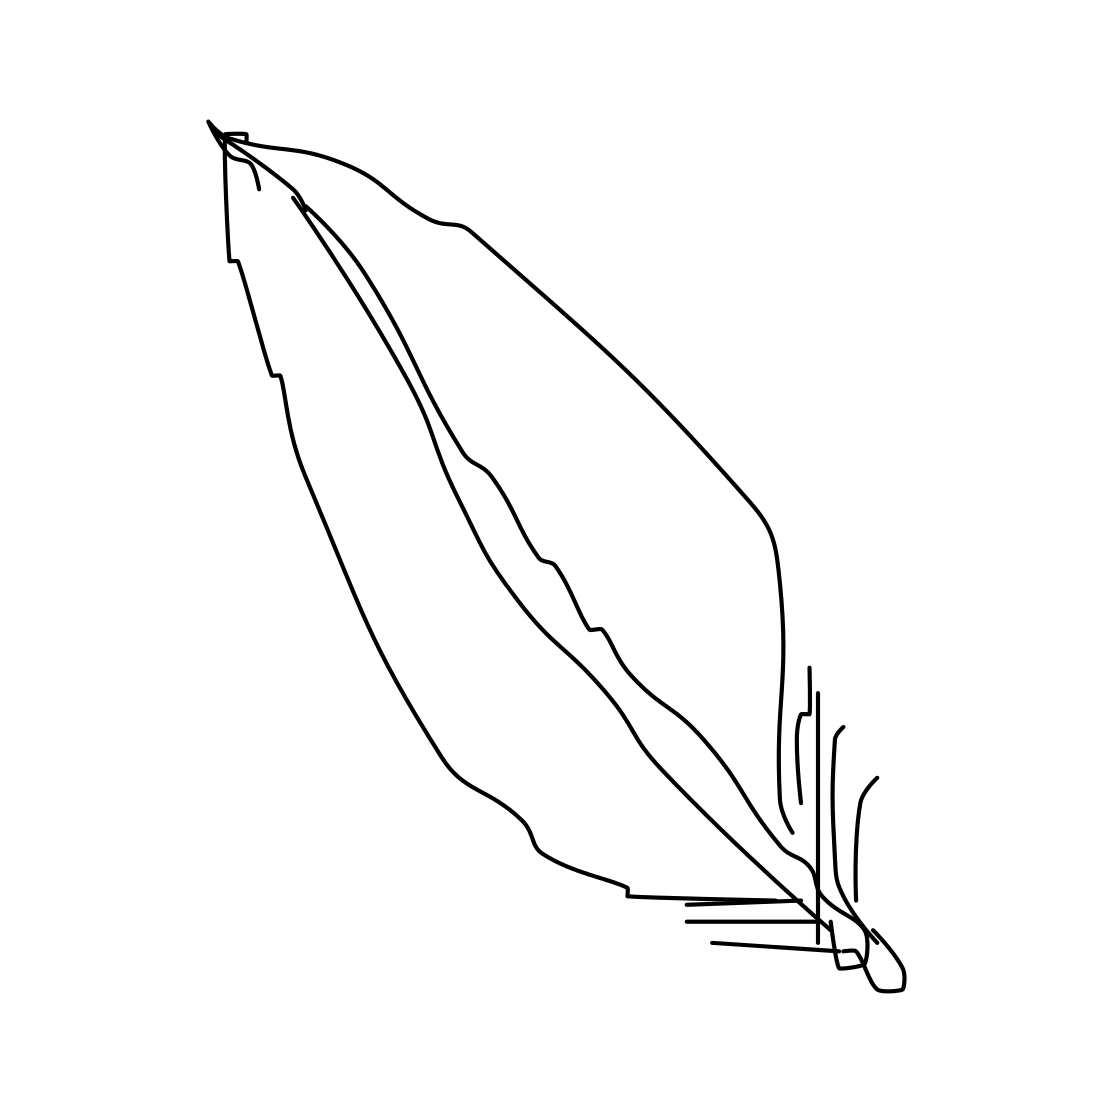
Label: feather